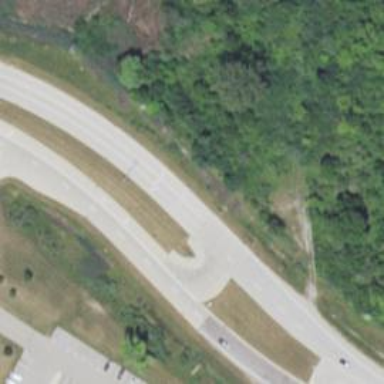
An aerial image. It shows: Secondary road.